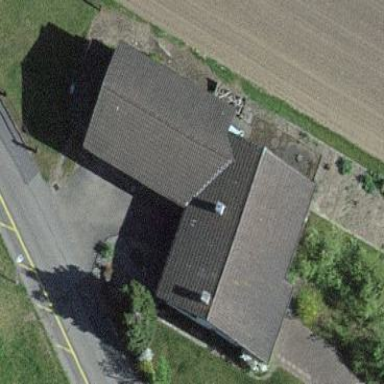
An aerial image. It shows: Farm building.